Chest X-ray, PA view. Patient: 54 years old, sex M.
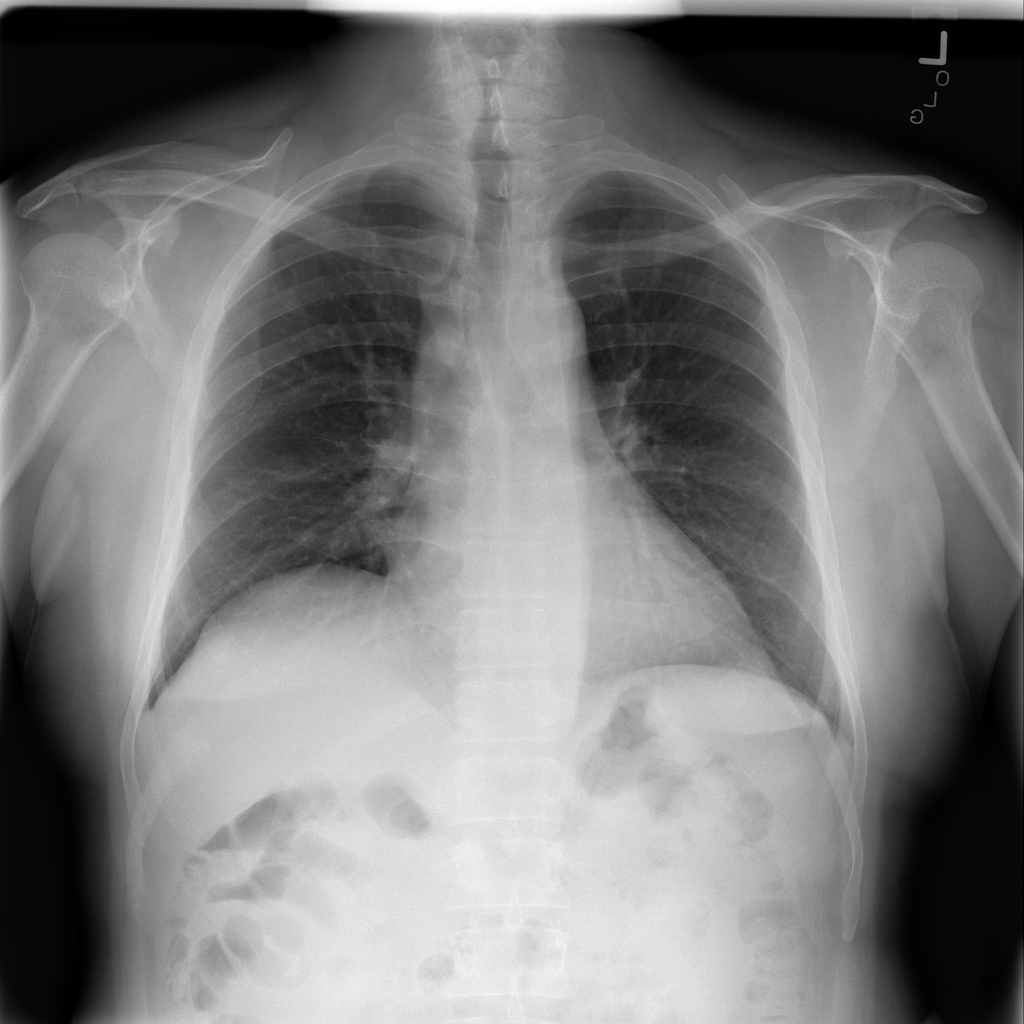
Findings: No Finding